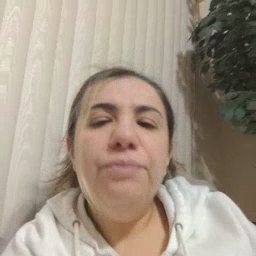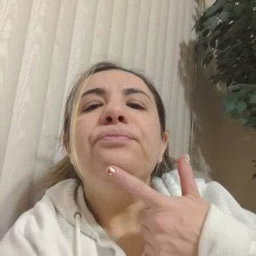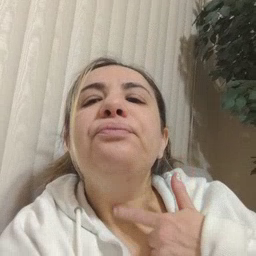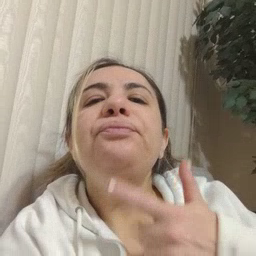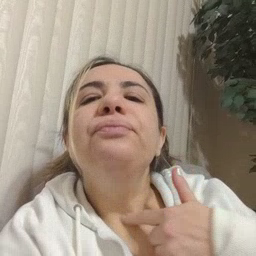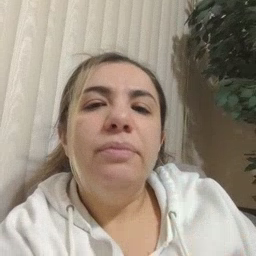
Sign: thirsty